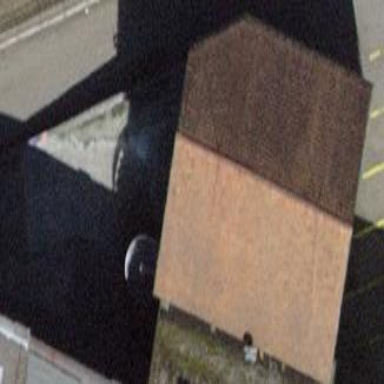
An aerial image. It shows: Building with pitched roof.